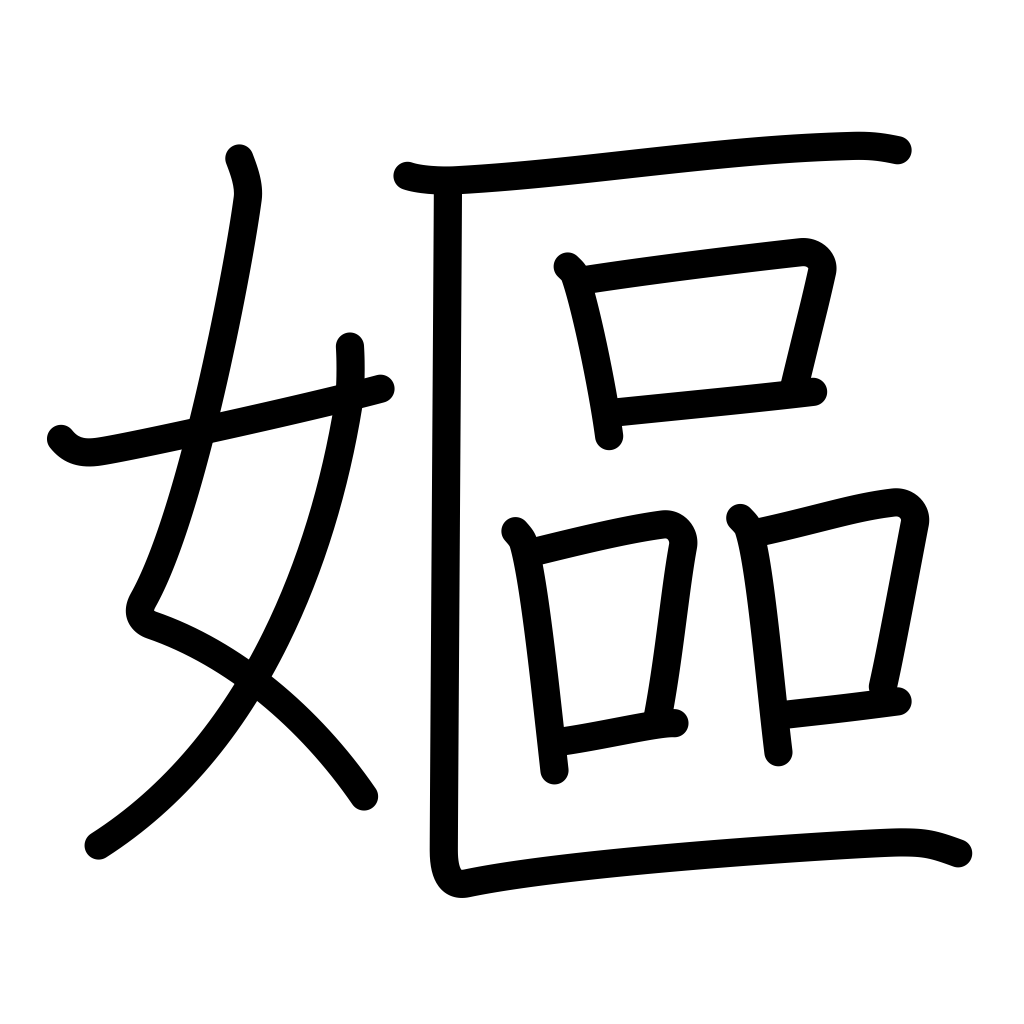
Meaning: old woman, mother